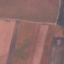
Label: AnnualCrop